Question: I'm learning win32 Programming. In order to better comprehend the concepts of the programming in win32 framework, So that I am going to write a simple calculator. I design its view but now I want when a user click on a button, for example button 1, Its number shows on a static label. I used SetDlgItemText, But it doesn't work. I put the picture of the program in the following:

I have 12 button with IDs IDC_Button01 to IDC_Button12 and I have a static label element with IDC_Display ID. I put my code in the following section.
'''
#include <windows.h>
#include <tchar.h>
#include "resource.h"
#pragma comment(linker, ""/manifestdependency:type='Win32' " "name='Microsoft.Windows.Common-Controls' " "version='6.0.0.0' " "processorArchitecture='*' " "publicKeyToken='6595b64144ccf1df' " "language='*'"")
#pragma comment(lib, "ComCtl32.lib")
// Step 4: the Window Procedure
INT_PTR CALLBACK DialogProc(HWND hDlg, UINT uMsg, WPARAM wParam, LPARAM lParam);
const char g_szClassName[] = "myWindowClass";
int WINAPI WinMain(HINSTANCE hInstance, HINSTANCE hPrevInstance, LPSTR lpCmdLine, int nCmdShow)
{
HWND hDlg;
BOOL ret;
MSG msg;
hDlg = CreateDialogParam(hInstance, MAKEINTRESOURCE(IDD_MainWindow), 0, DialogProc, 0);
ShowWindow(hDlg, nCmdShow);
// Step 3: The Message Loop
while ((ret = GetMessage(&msg, 0, 0, 0)) != 0) {
if (ret == -1) /* error found */
return -1;
if (!IsDialogMessage(hDlg, &msg)) {
TranslateMessage(&msg); /* translate virtual-key messages */
DispatchMessage(&msg); /* send it to dialog procedure */
}
}
return msg.wParam;
}
// Step 4: the Window Procedure
INT_PTR CALLBACK DialogProc(HWND hDlg, UINT uMsg, WPARAM wParam, LPARAM lParam)
{
switch (uMsg)
{
case WM_COMMAND:
switch (LOWORD(wParam))
{
case IDCANCEL:
SendMessage(hDlg, WM_CLOSE, 0, 0);
return TRUE;
case IDOK:
MessageBox(hDlg, TEXT("Program will quit."), TEXT("Message"), MB_ICONQUESTION);
PostQuitMessage(0);
return TRUE;
}
break;
case IDC_BUTTON1:
SetDlgItemText(hDlg, IDC_Display, TEXT("1"));
case WM_CLOSE:
if (MessageBox(hDlg, TEXT("Close the program?"), TEXT("Close"), MB_ICONQUESTION | MB_YESNO) == IDYES)
{
DestroyWindow(hDlg);
}
return TRUE;
case WM_DESTROY:
PostQuitMessage(0);
return TRUE;
}
return FALSE;
}
'''
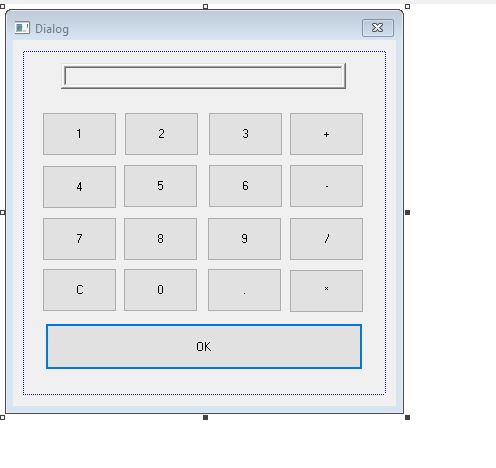
Answer: The resource ID is not a valid <URL> is used to send a notification to a parent window
'''
INT_PTR CALLBACK DialogProc(HWND hDlg, UINT uMsg, WPARAM wParam, LPARAM lParam)
{
..
case WM_COMMAND:
switch (LOWORD(wParam))
{
case IDC_BUTTON1: {
SetDlgItemText(hDlg, IDC_Display, TEXT("1"));
return TRUE;
} break;
break;
'''
'wParam' is set to the control identifier.